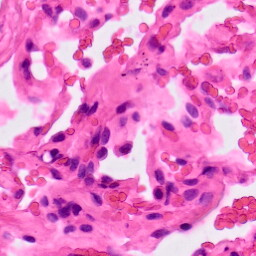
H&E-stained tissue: Lung